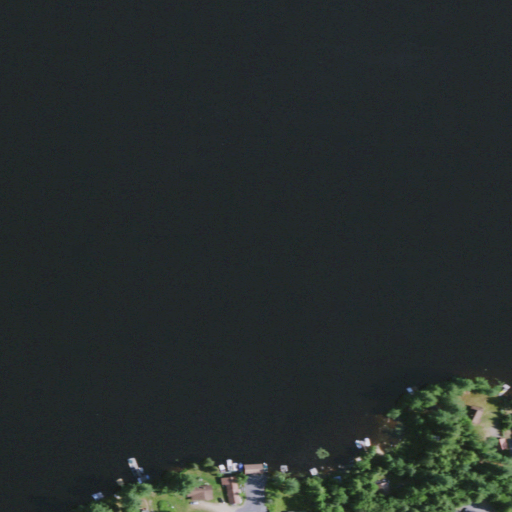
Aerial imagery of island in New York named Inman Island containing open water, evergreen forest, herbaceous wetlands, low intensity development, open development, and grassland